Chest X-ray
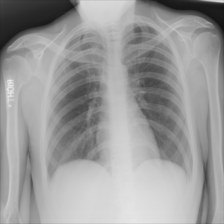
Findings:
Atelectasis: negative
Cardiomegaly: negative
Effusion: negative
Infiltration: negative
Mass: negative
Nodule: negative
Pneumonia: negative
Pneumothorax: negative
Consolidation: negative
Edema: negative
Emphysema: negative
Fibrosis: negative
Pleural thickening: negative
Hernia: negative